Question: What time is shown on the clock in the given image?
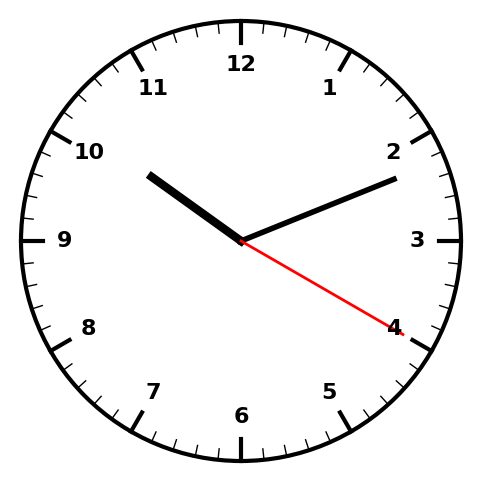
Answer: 10:11:20